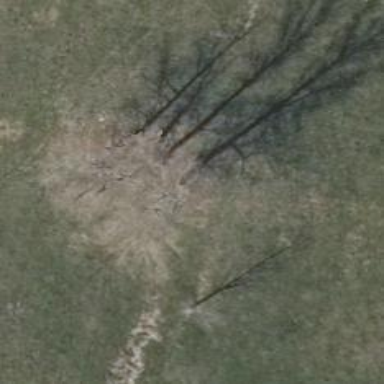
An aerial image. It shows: Deciduous broadleaved tree.